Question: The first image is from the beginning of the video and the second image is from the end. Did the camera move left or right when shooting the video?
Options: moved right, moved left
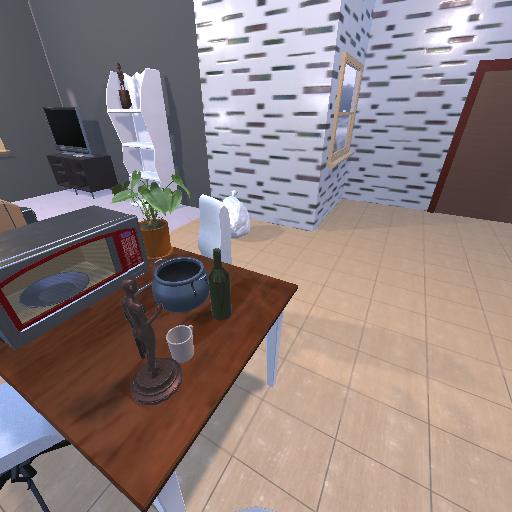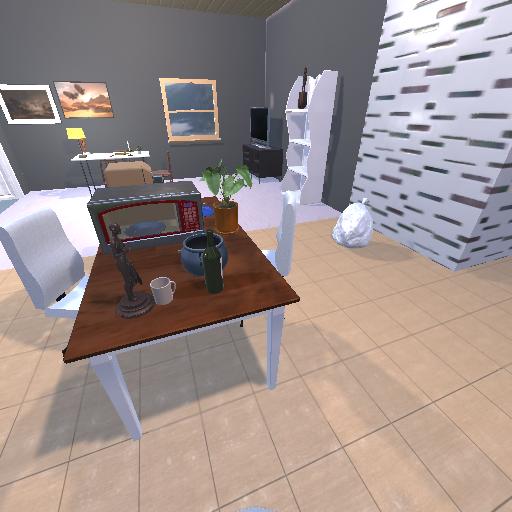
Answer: moved right